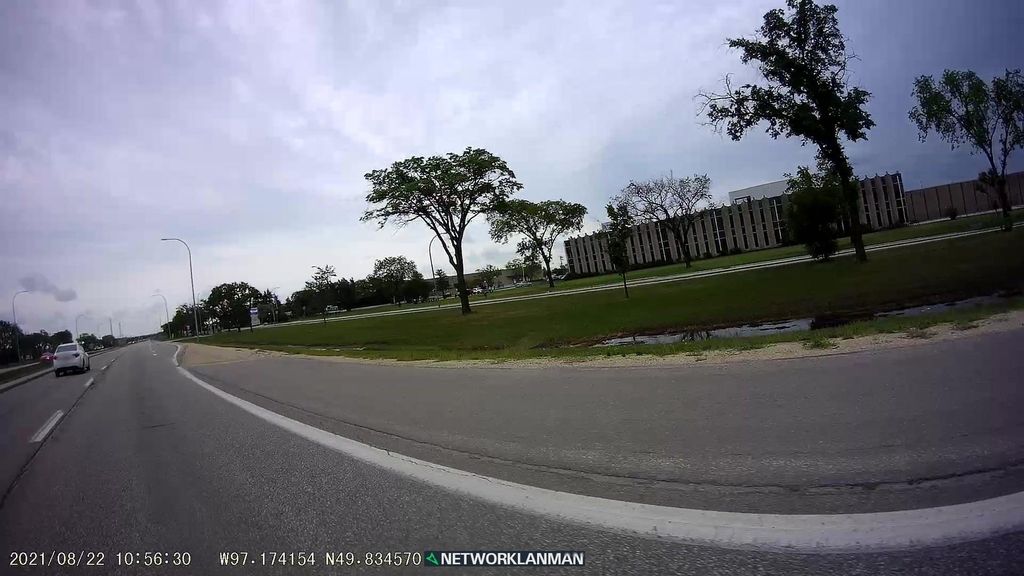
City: winnipeg